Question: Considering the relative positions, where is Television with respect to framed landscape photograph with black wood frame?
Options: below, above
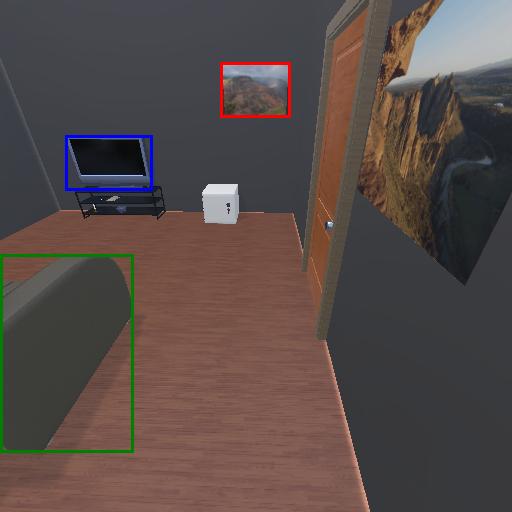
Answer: below